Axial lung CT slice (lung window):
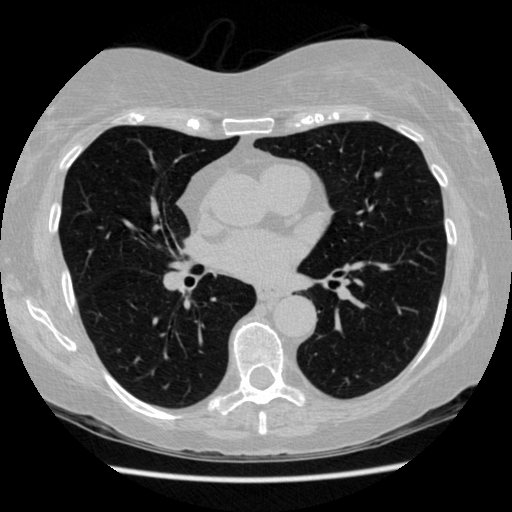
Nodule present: no